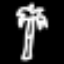
Label: palm tree